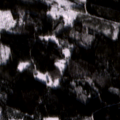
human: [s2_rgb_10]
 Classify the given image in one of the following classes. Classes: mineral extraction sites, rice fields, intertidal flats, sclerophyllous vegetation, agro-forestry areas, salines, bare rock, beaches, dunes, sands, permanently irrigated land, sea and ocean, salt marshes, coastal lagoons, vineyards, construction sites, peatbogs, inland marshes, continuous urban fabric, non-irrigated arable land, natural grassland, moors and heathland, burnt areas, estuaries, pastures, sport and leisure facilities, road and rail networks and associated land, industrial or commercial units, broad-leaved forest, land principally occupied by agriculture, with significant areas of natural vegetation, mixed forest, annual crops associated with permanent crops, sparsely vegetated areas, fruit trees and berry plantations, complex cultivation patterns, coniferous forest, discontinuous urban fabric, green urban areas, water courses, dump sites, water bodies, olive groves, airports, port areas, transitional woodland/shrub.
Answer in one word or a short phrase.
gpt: coniferous forest, mixed forest